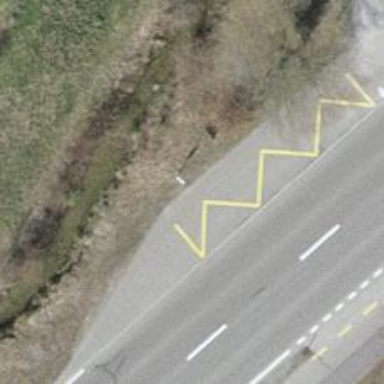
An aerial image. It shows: Bus stop with platform for public transport.